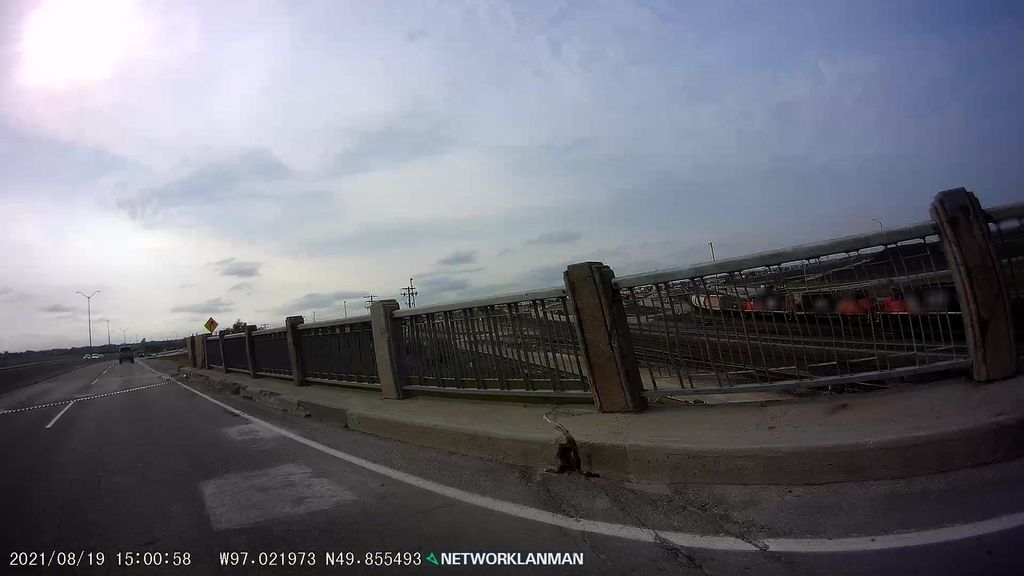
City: winnipeg